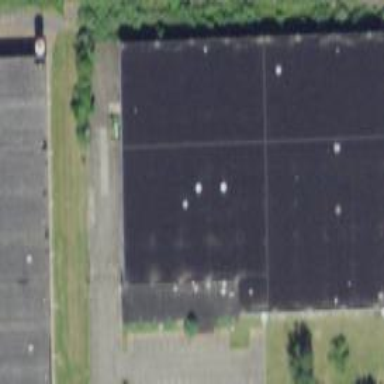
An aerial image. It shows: Industrial building.